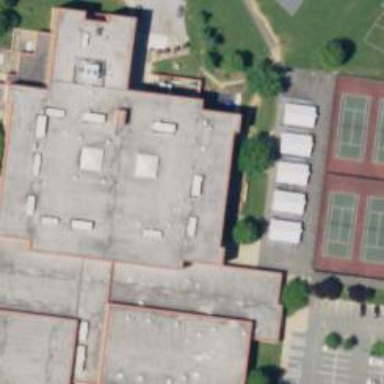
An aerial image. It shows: School building.